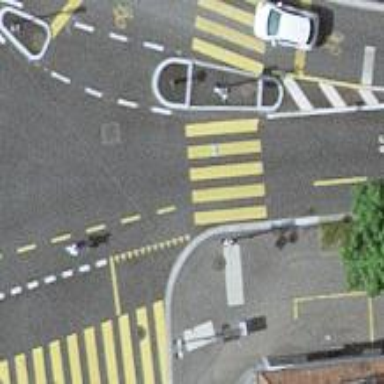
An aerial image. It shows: Kerb barrier.